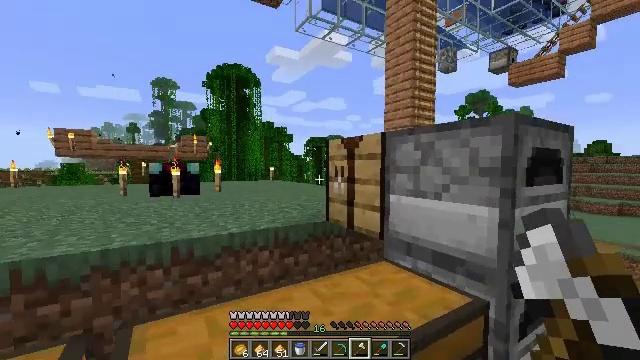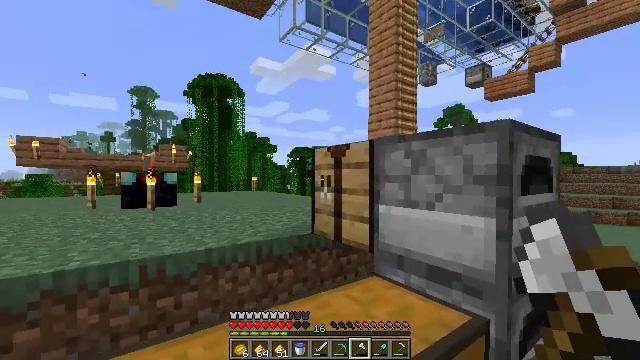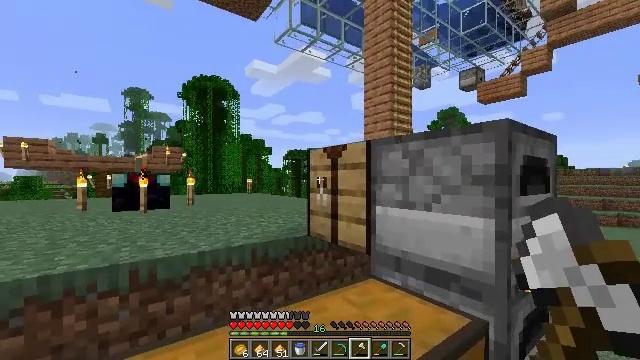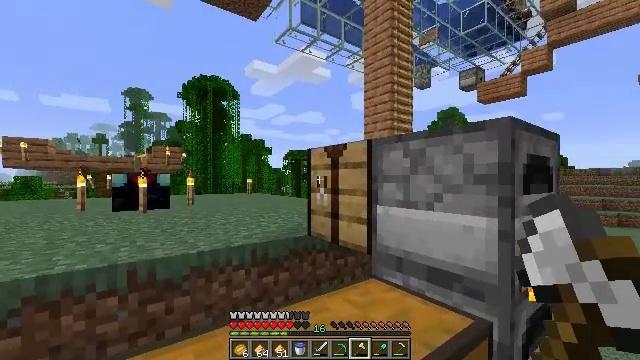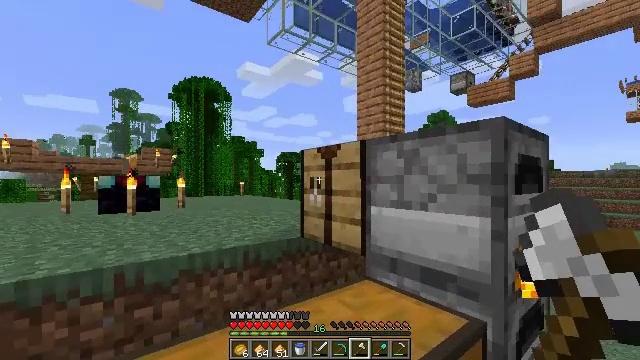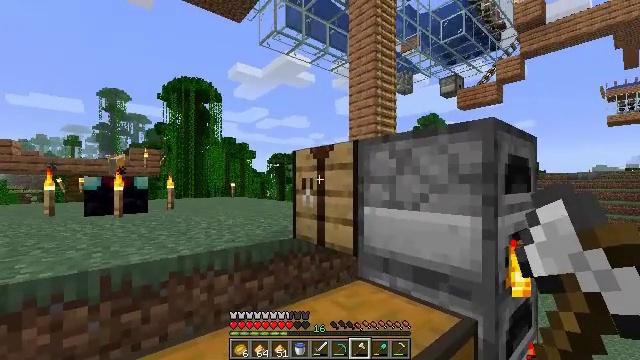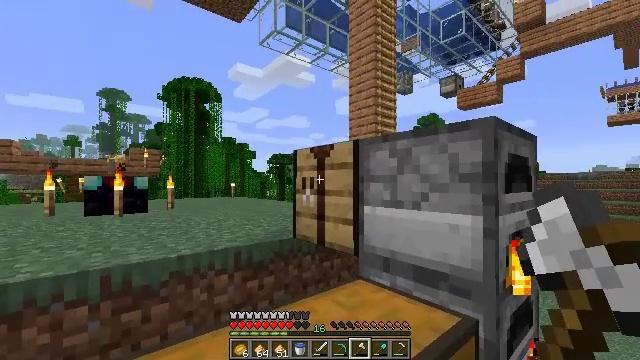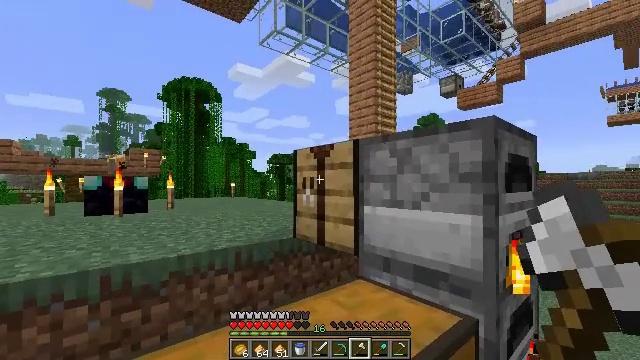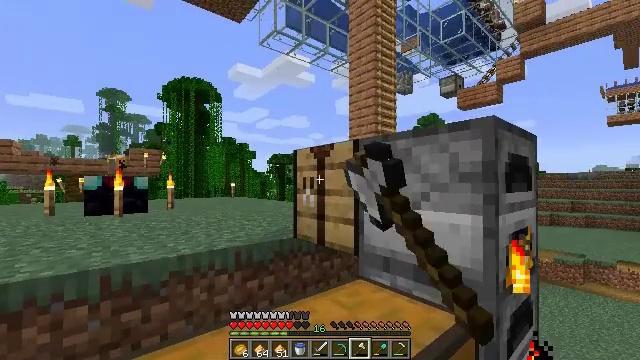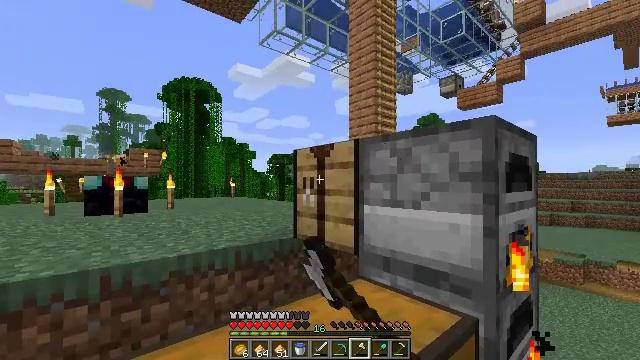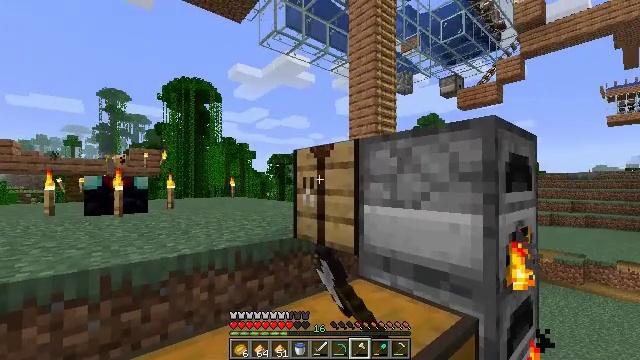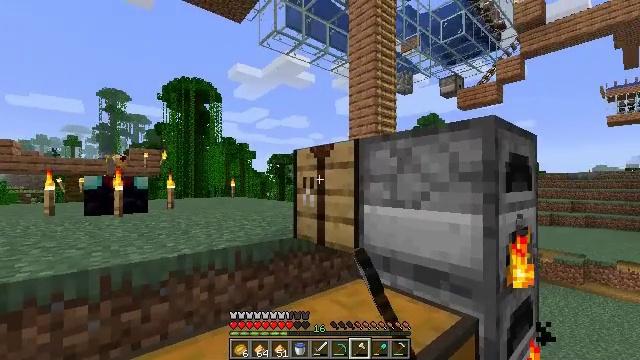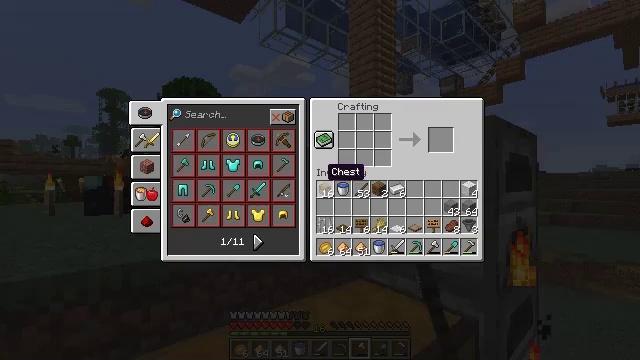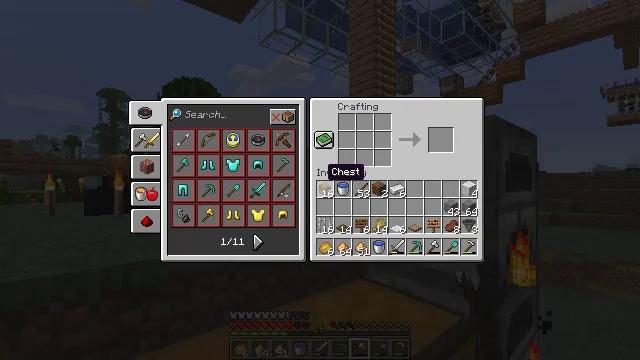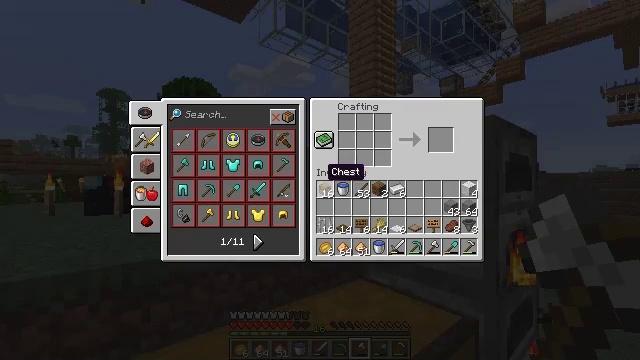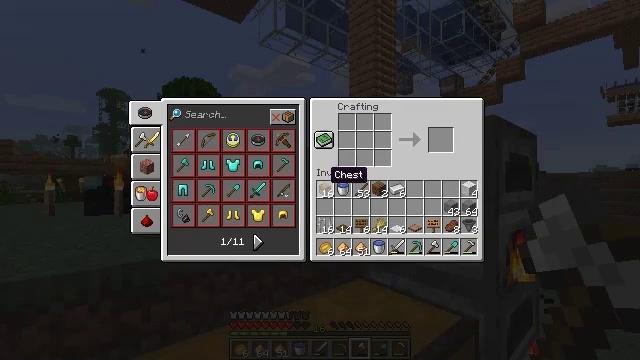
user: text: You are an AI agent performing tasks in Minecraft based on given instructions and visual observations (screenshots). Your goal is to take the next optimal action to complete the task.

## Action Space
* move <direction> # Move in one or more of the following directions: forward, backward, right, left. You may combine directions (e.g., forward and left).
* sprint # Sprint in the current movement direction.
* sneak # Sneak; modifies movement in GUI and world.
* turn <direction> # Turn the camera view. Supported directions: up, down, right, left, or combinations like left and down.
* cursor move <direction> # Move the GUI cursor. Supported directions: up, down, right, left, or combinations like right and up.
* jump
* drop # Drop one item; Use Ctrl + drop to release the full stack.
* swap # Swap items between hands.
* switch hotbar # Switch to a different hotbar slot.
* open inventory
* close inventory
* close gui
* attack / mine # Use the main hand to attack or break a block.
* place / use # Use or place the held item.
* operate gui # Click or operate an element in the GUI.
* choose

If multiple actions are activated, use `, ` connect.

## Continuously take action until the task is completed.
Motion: motion action
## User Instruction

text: Open the crafting table to create a stone slab.
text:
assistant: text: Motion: turn right and up
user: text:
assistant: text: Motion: turn right
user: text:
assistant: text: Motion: no_op
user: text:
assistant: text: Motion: turn right
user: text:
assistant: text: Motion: turn right
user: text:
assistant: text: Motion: no_op
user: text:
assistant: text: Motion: use / place
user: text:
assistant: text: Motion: use / place
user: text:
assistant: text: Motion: use / place
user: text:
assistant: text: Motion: use / place
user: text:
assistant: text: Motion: no_op
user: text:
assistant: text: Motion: open gui
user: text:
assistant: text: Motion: no_op
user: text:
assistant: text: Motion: no_op
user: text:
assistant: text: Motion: no_op
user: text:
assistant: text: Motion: cursor move right and down
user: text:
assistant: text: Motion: cursor move right and down
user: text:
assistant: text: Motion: cursor move right
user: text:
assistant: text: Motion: cursor move right
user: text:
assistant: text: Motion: cursor move right
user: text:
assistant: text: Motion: cursor move right
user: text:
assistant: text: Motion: cursor move right
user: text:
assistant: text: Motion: cursor move right
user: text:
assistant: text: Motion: no_op
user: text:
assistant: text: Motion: no_op
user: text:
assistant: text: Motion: no_op
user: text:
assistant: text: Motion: no_op
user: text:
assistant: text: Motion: no_op
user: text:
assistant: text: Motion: no_op
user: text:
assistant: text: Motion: no_op